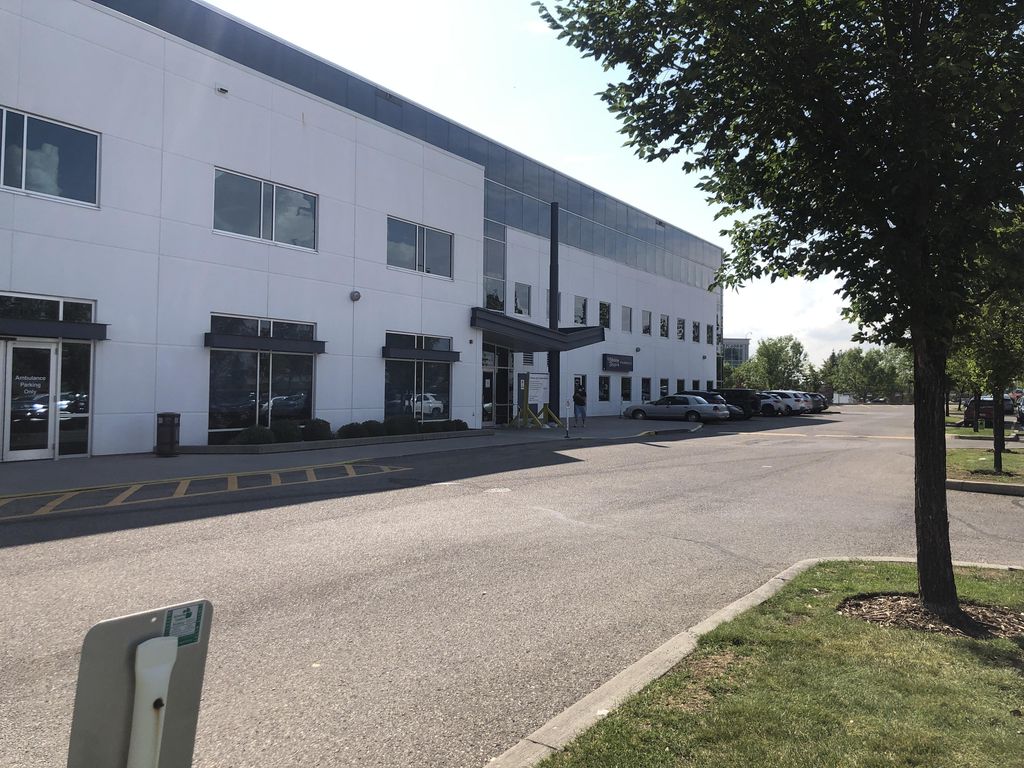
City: calgary